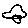
Label: car